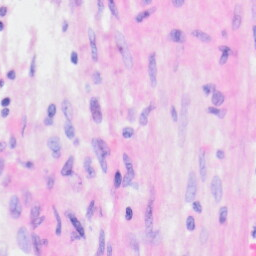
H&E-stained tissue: Kidney